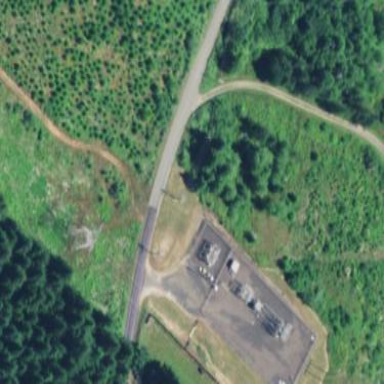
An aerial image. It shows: Power substation.